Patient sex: M
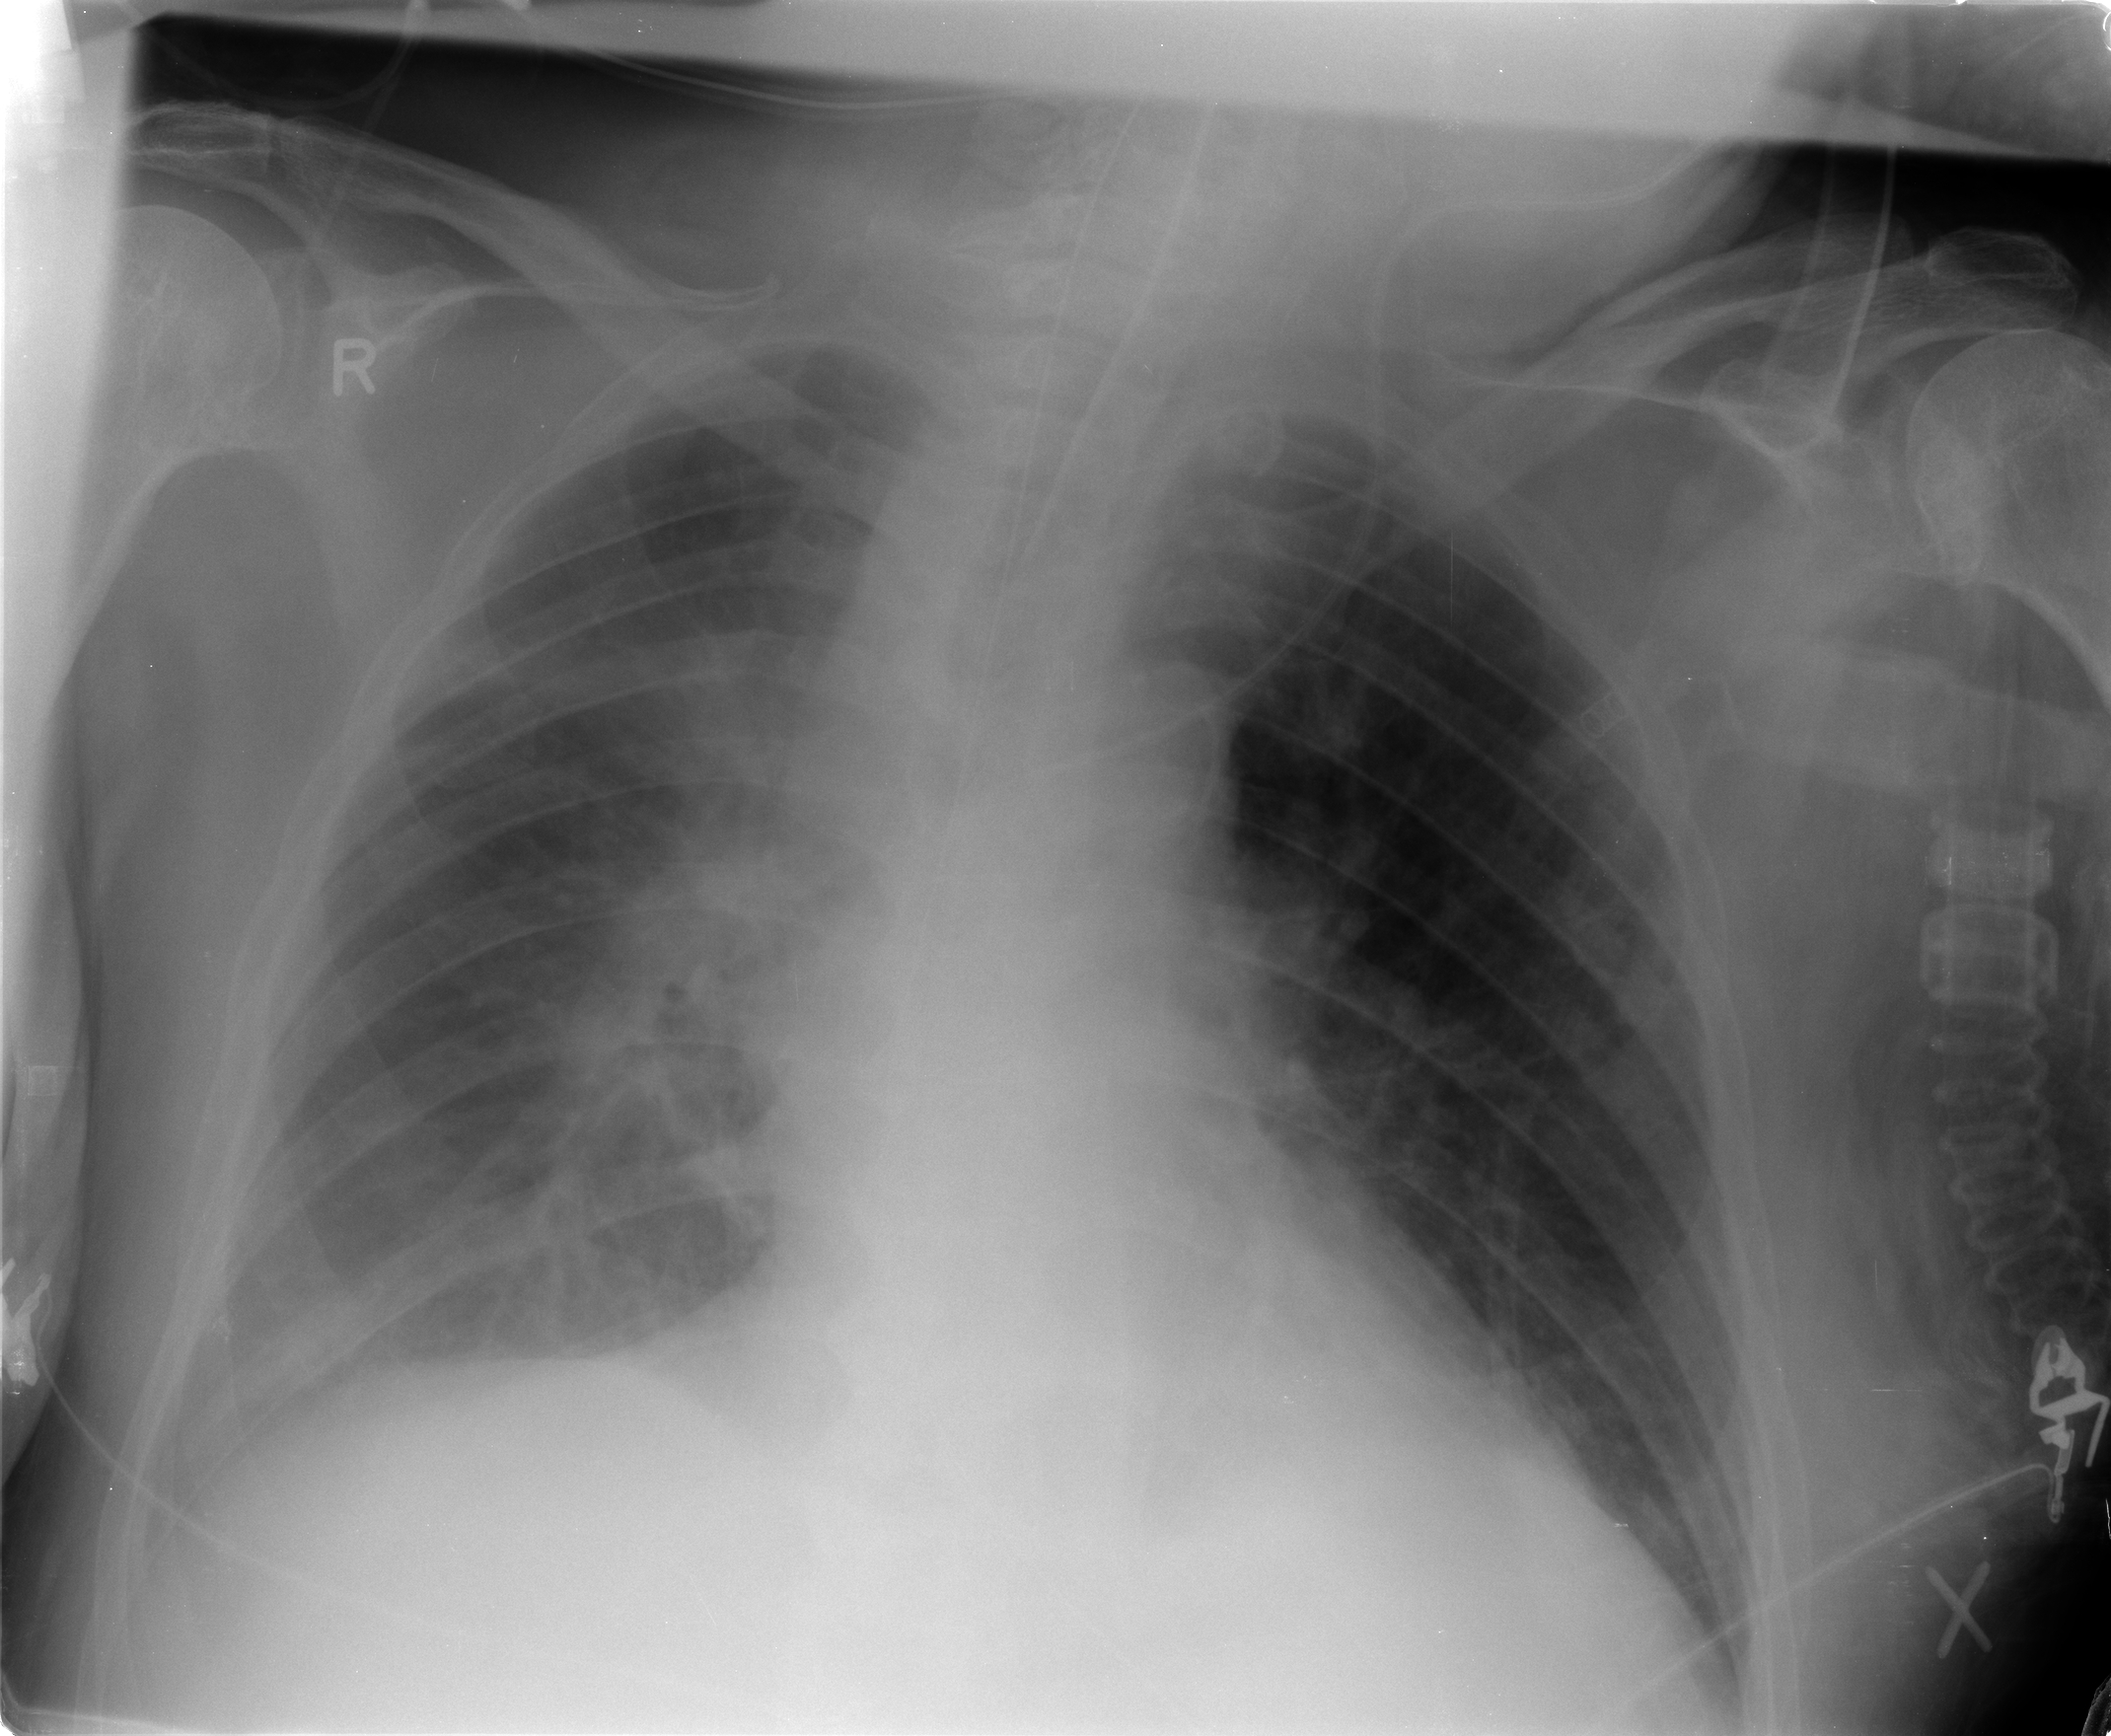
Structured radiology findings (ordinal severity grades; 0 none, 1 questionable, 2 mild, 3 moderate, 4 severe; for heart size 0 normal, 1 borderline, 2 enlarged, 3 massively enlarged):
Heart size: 2
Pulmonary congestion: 2
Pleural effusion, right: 2
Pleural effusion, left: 0
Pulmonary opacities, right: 1
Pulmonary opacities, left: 0
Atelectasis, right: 2
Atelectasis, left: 0